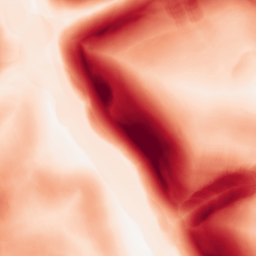
Category: morphological
Decomposition family: morphological_gradient
Decomposition parameters: size: 15
shape: disk
Upsampling method: cubic_mitchell
Upsampling parameters: scale: 4
Upsampling scale: 4